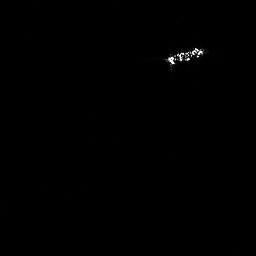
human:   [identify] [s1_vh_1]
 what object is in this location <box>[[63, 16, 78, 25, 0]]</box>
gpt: <ref>1 medium ship at the top right</ref>